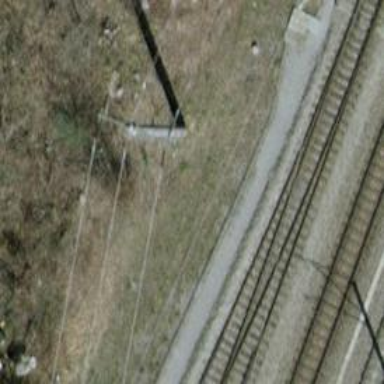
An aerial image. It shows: Railway buffer stop.